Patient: sex M, age 45
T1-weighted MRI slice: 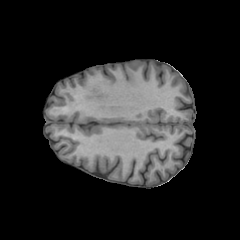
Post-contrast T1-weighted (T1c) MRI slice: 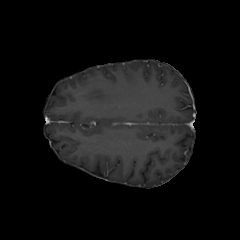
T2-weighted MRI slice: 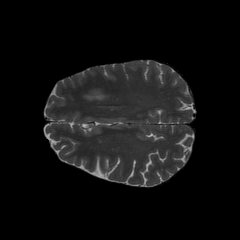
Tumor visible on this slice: yes
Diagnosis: Oligodendroglioma, IDH-mutant, 1p/19q-codeleted
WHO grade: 2